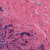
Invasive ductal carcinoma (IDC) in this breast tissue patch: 1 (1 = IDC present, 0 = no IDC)